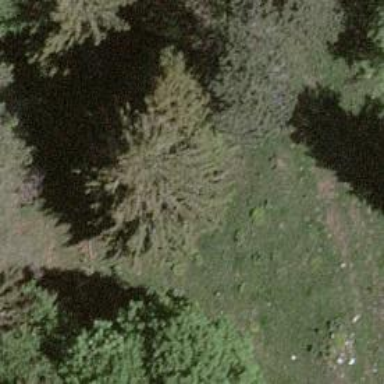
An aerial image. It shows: Single tag "natural: tree."